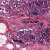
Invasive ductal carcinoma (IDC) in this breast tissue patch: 0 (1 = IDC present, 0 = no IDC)